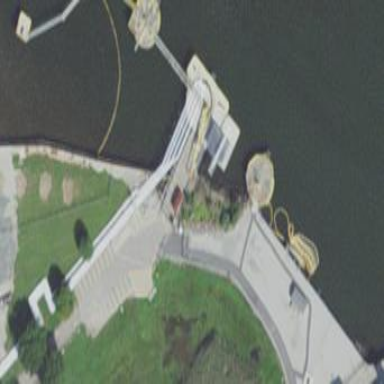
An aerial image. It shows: Man-made pier.